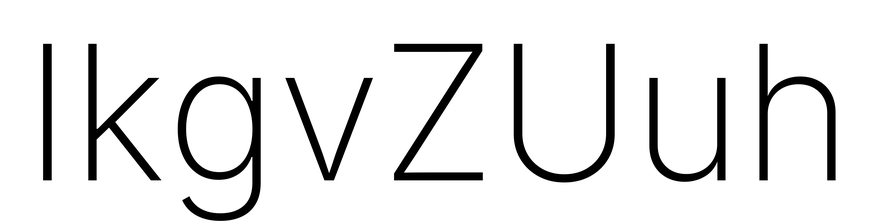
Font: Inter_ExtraLight